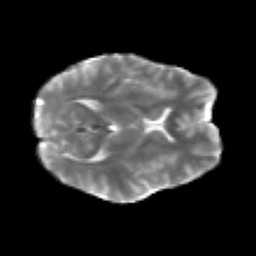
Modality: T2w
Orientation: axial
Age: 23
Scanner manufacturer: siemens
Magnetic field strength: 3 T
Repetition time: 2.2 s
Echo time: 0.084 s